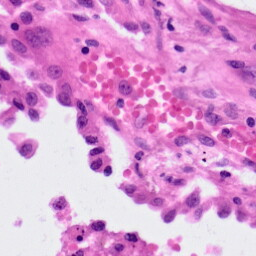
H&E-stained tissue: Lung